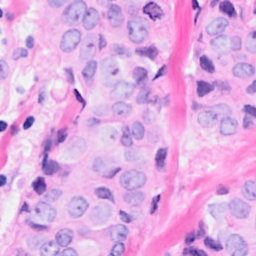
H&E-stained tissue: Breast